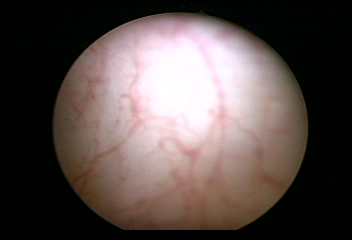
Modality: WLC
Class: Normal mucosa
Bladder cancer association: No